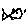
Label: fish